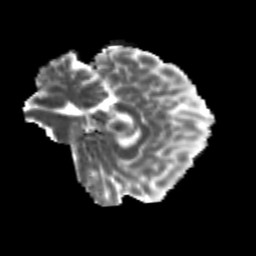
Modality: MD
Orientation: sagittal
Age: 25
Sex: female
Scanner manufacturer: siemens
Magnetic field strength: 3 T
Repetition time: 3.5 s
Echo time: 0.104 s